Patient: sex M, age 78
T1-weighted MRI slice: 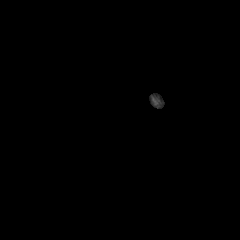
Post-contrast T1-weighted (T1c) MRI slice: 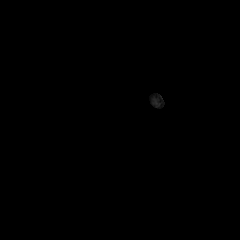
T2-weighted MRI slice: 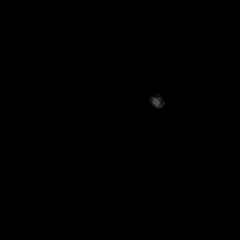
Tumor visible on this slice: no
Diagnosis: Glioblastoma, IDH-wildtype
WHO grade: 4